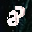
Label: 8